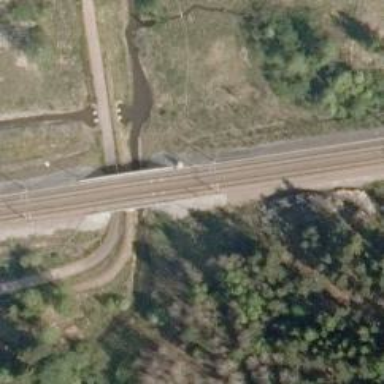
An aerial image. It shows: Railway track with continuous electrified contact line.